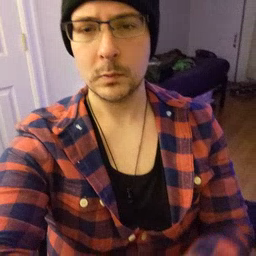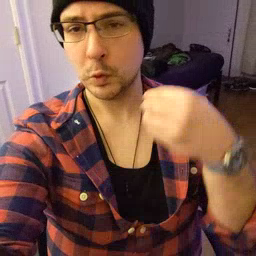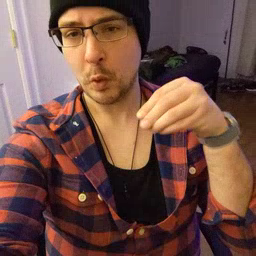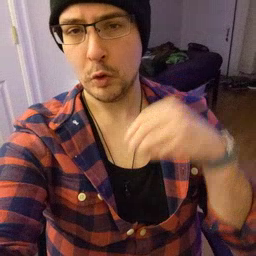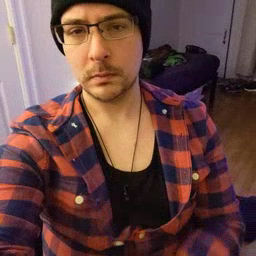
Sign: store